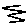
Label: zigzag